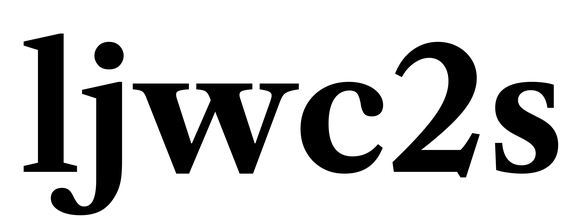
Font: LibreCaslonText_Bold